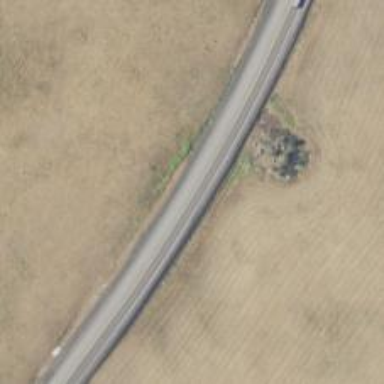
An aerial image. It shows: Secondary road.